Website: crate-barrel
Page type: billing-address
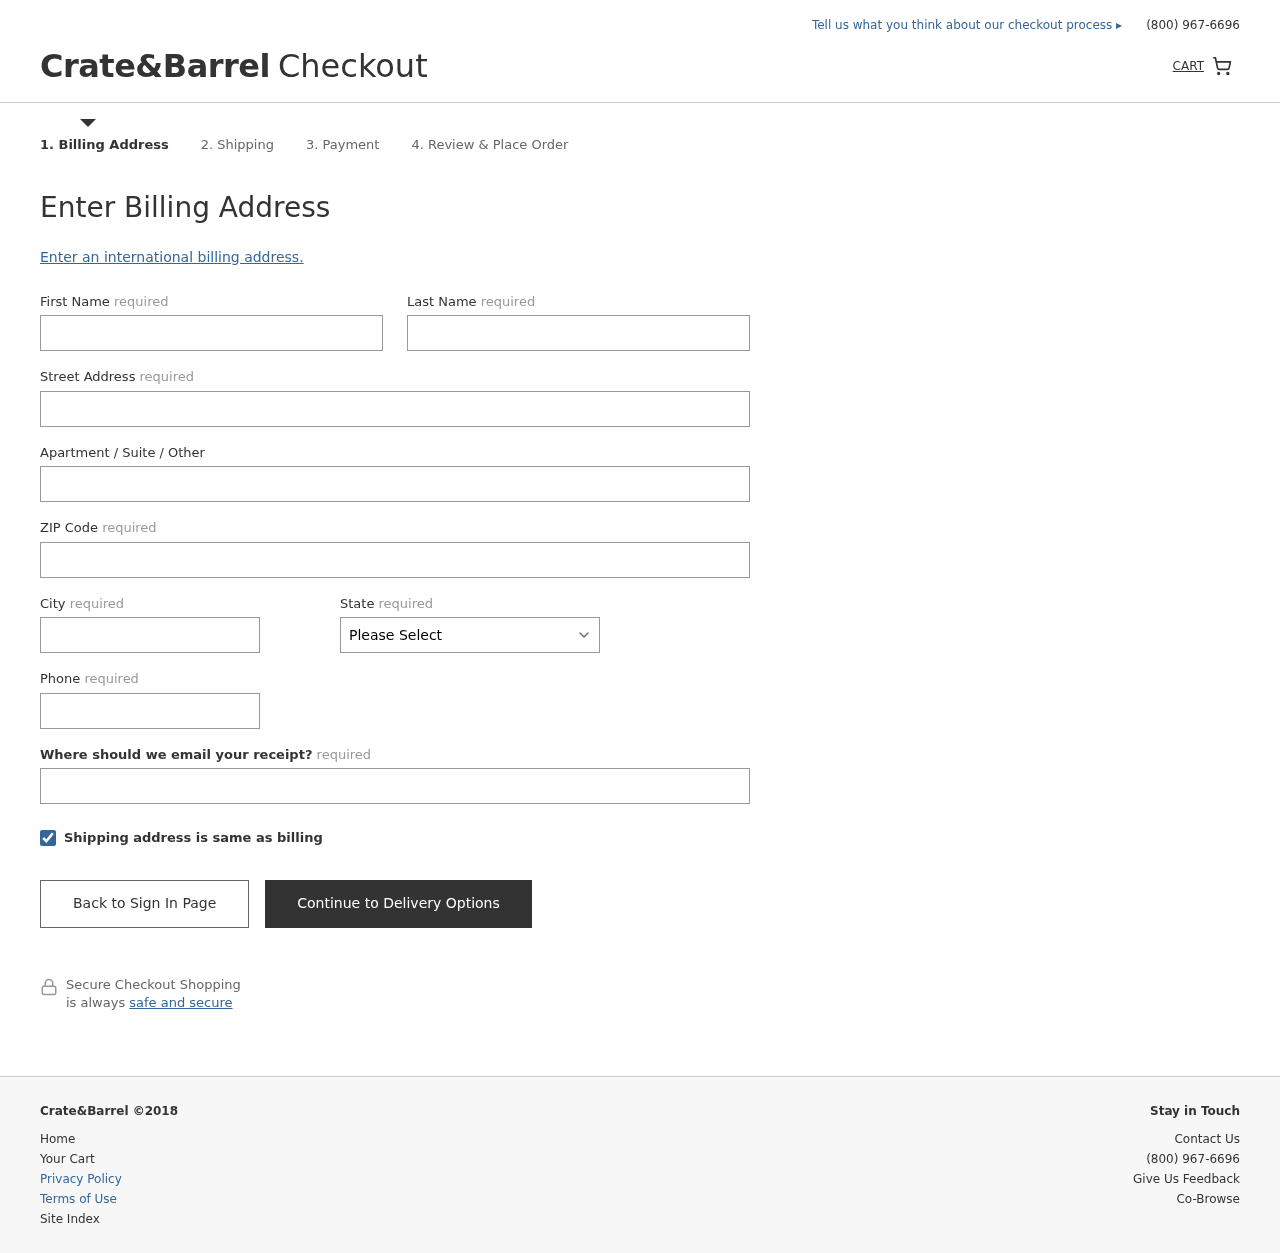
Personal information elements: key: PII_STATE
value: South Dakota
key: PII_FIRSTNAME
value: Tanner
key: PII_LASTNAME
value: Brown
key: PII_STREET
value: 0912 Smith Mount
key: PII_STREET2
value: Apt. 255
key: PII_POSTCODE
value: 32083
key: PII_CITY
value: Lake Carmen
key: PII_PHONE
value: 4444324076
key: PII_EMAIL
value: tbrown@gmail.com